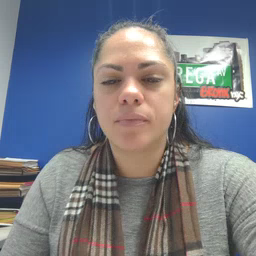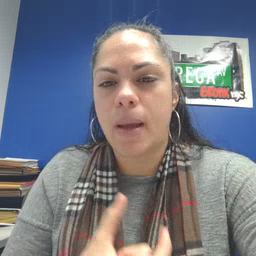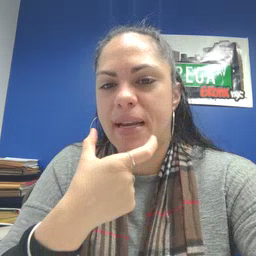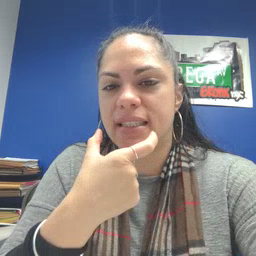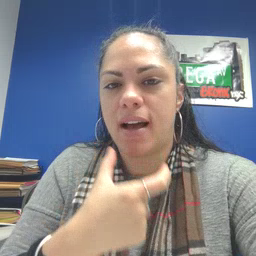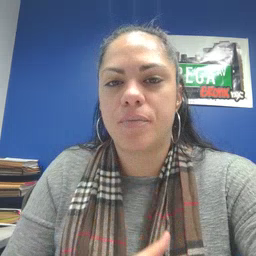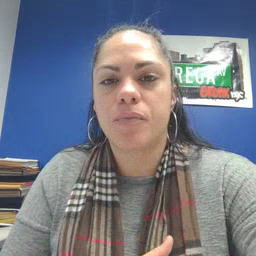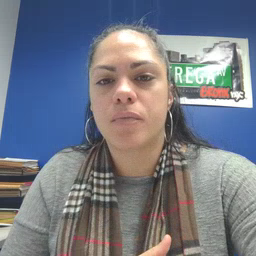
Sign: pizza